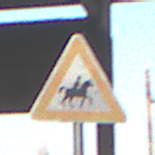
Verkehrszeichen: ReiterLinks
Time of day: SunriseSunset
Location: Roofed (Suburban)
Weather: Clear
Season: NotSpecified
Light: Natural